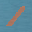
Label: 1